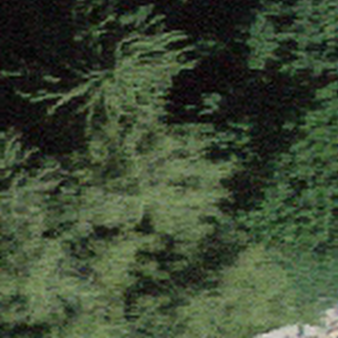
Label: other